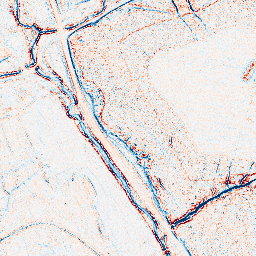
Category: edge_preserving
Decomposition family: anisotropic_diffusion
Decomposition parameters: iterations: 5
kappa: 10
gamma: 0.1
Upsampling method: regularized
Upsampling parameters: scale: 2
lambda_reg: 0.01
Upsampling scale: 2